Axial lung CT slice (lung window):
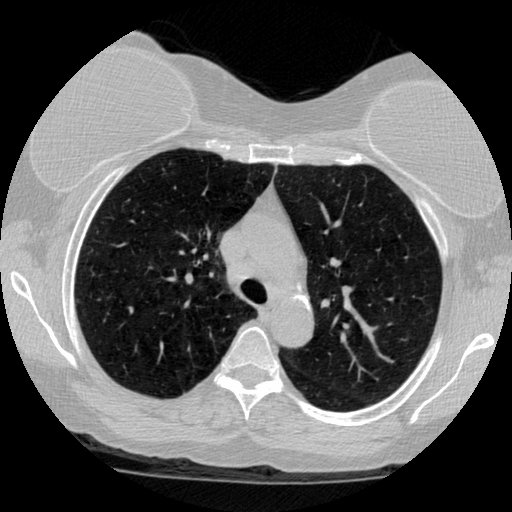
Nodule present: no